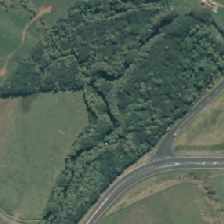
Land cover: herbaceous_freshwater_vege